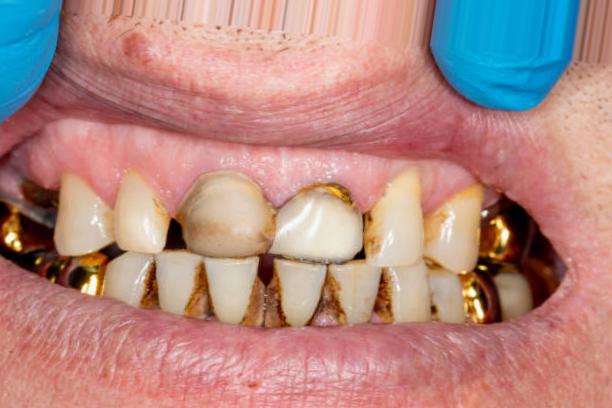
Condition: Caries